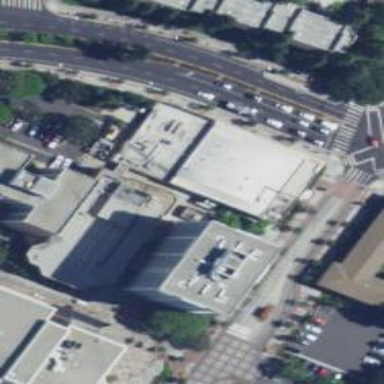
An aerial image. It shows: View of university building.